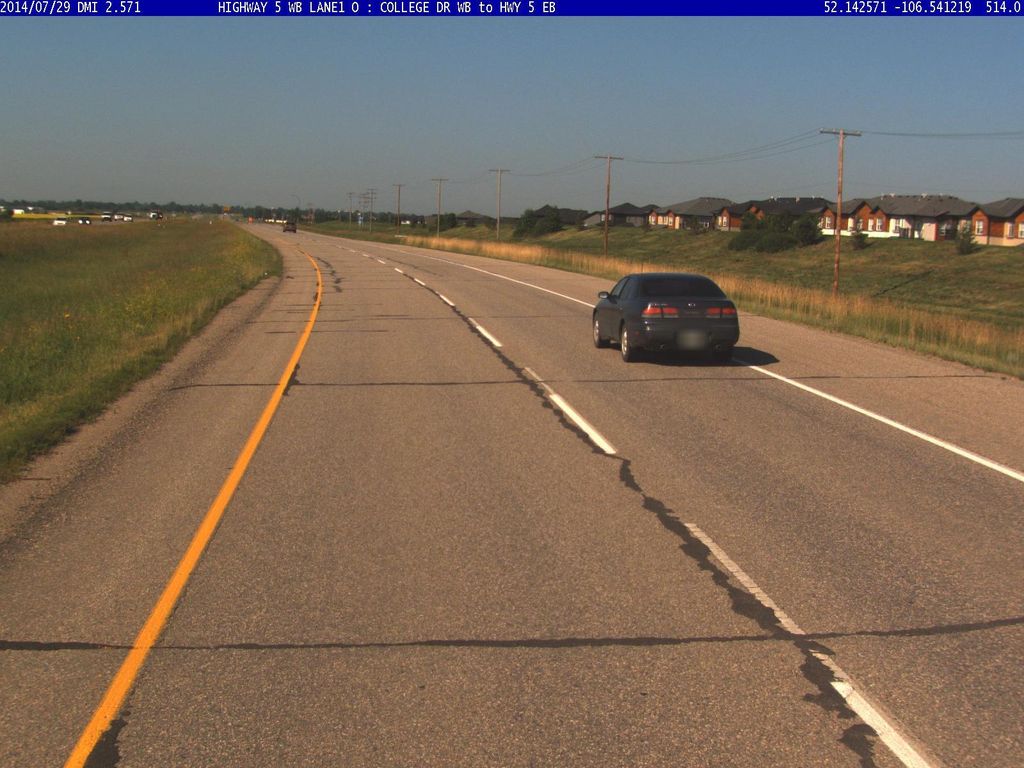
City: saskatoon